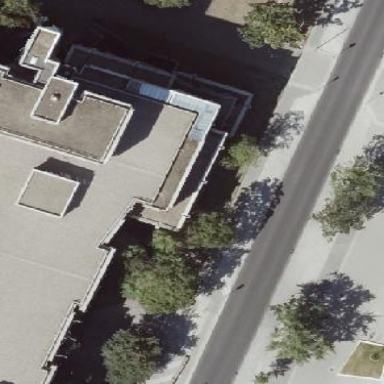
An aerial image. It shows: Building with flat grey roof made of gravel.